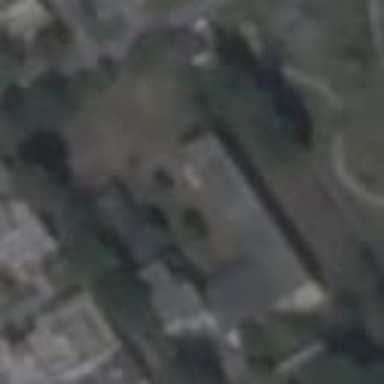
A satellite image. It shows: School.